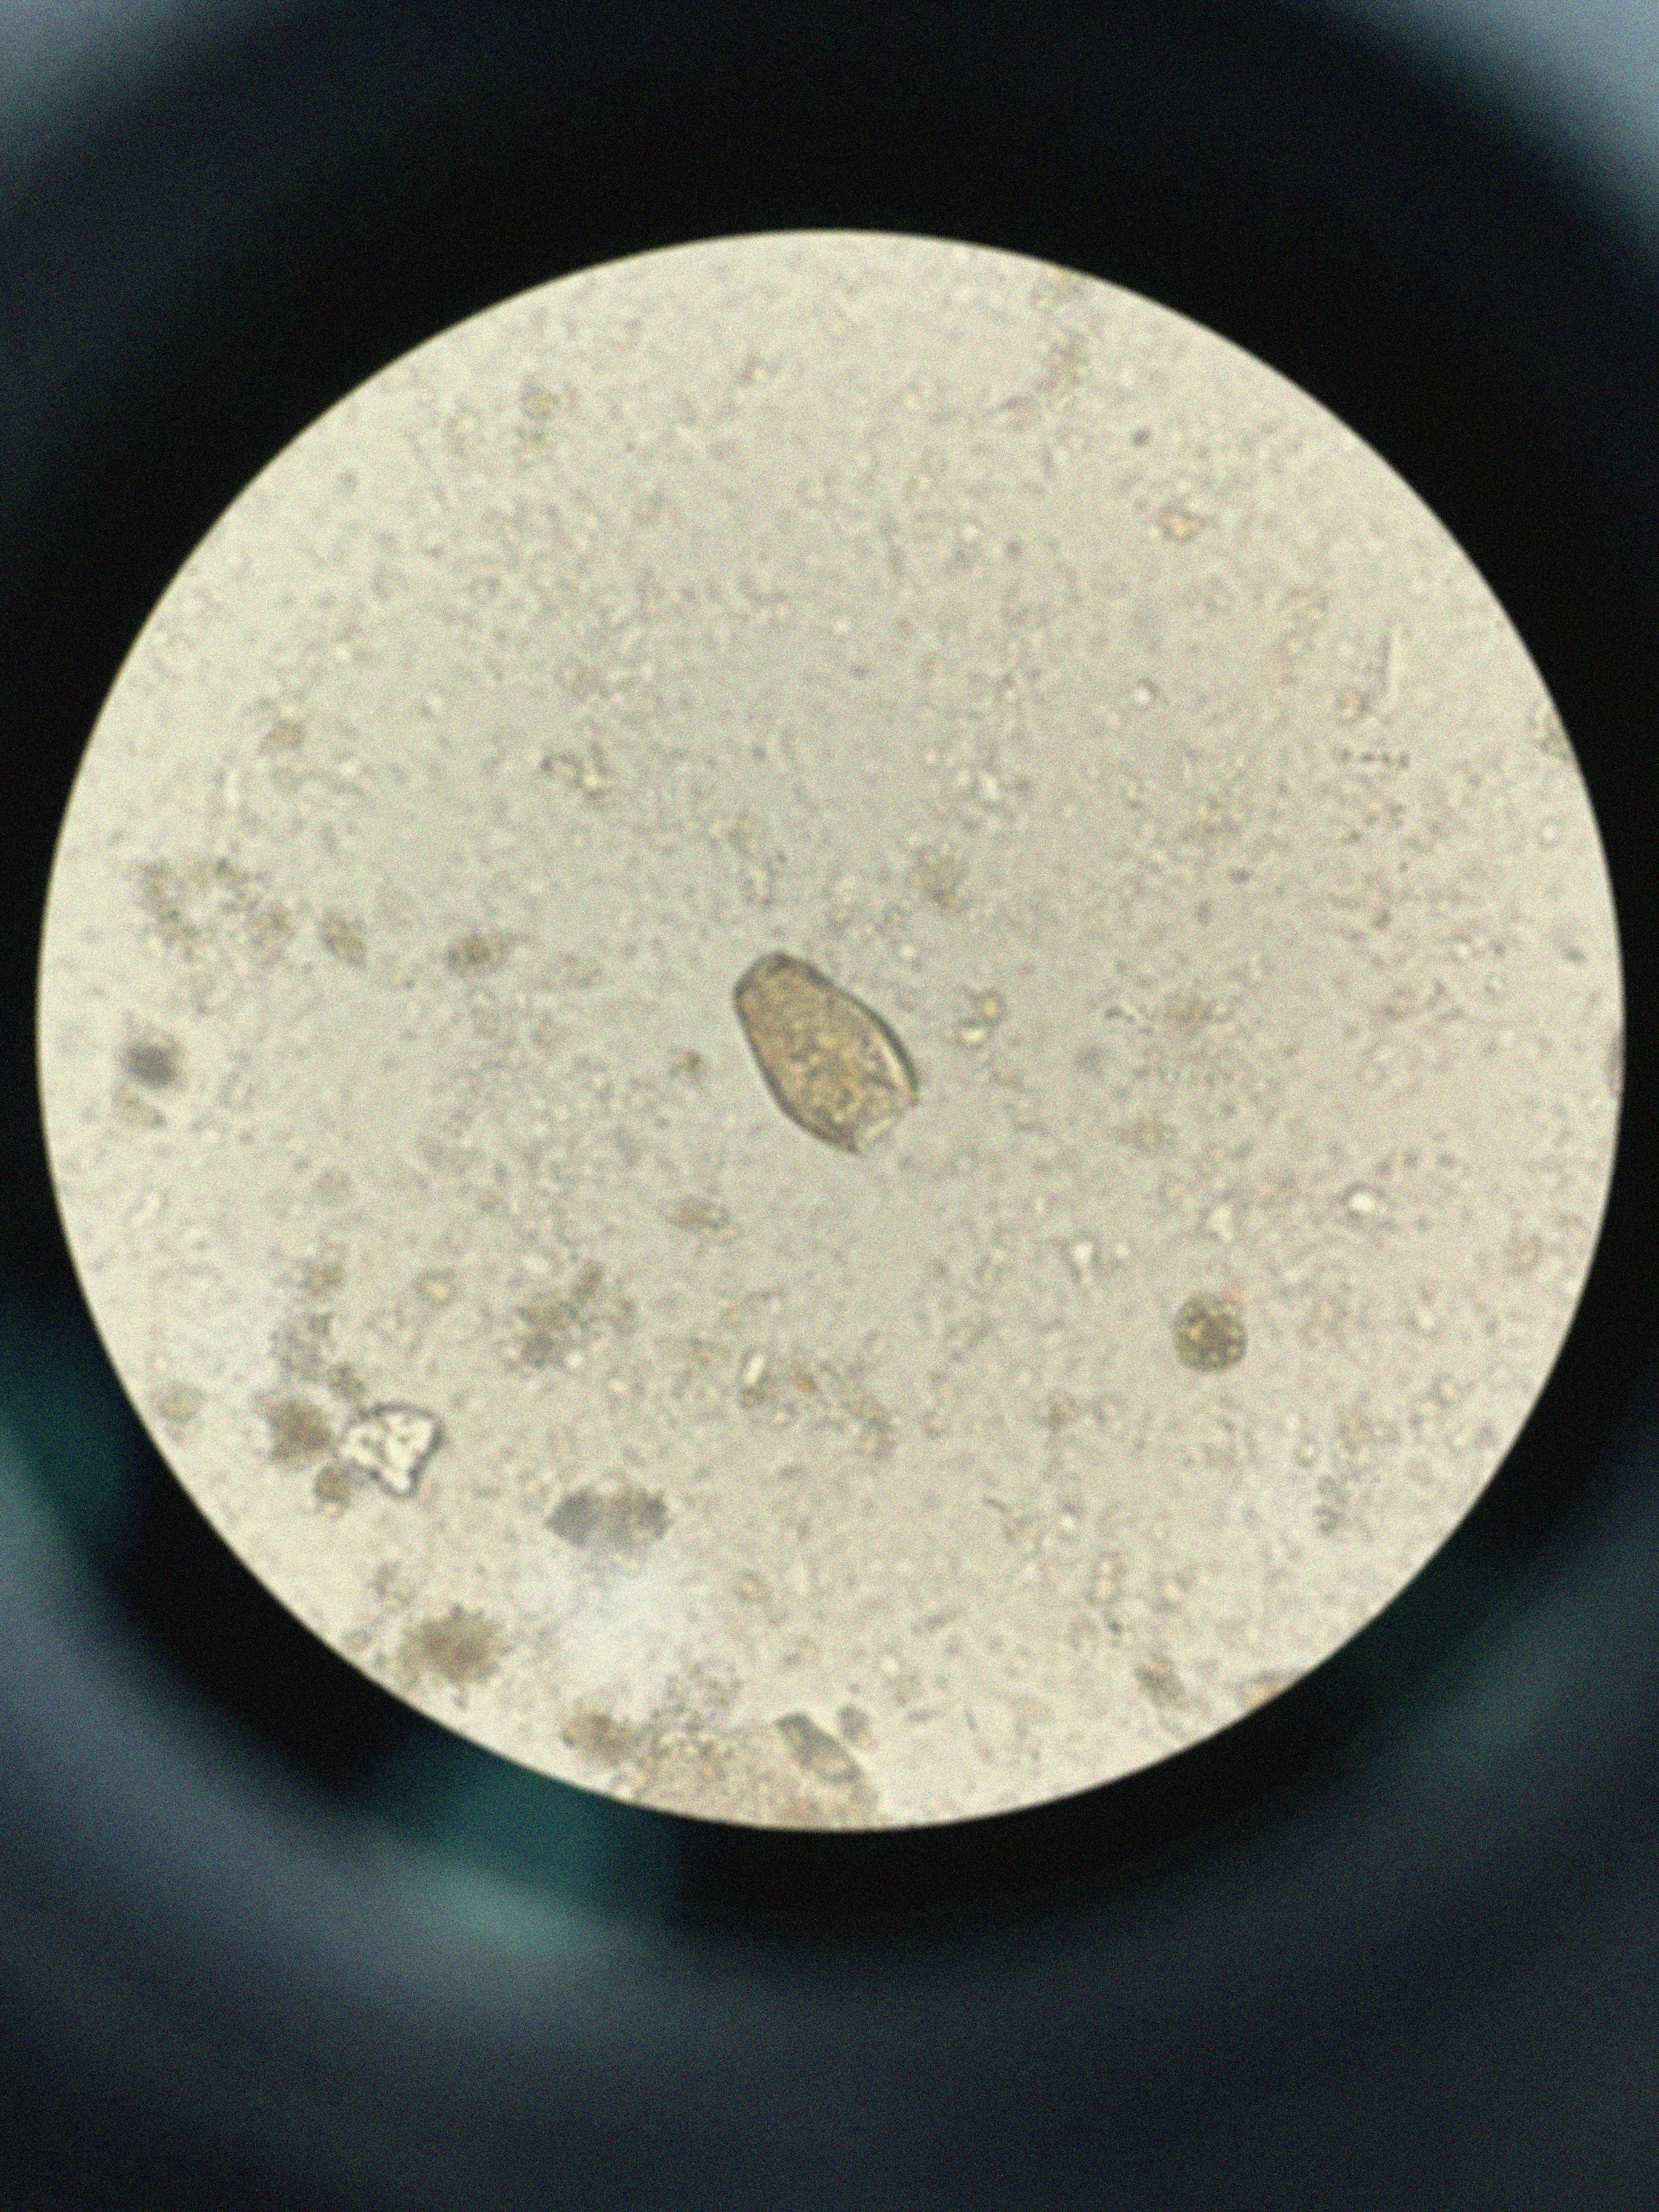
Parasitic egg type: Paragonimus spp